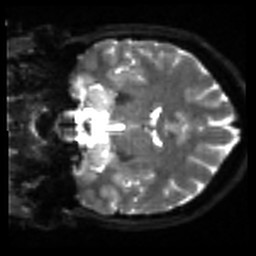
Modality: sbref
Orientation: coronal
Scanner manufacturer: siemens
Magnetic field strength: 3 T
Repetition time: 4 s
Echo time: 0.0594 s